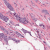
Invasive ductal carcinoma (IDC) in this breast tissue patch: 1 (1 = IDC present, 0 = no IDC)